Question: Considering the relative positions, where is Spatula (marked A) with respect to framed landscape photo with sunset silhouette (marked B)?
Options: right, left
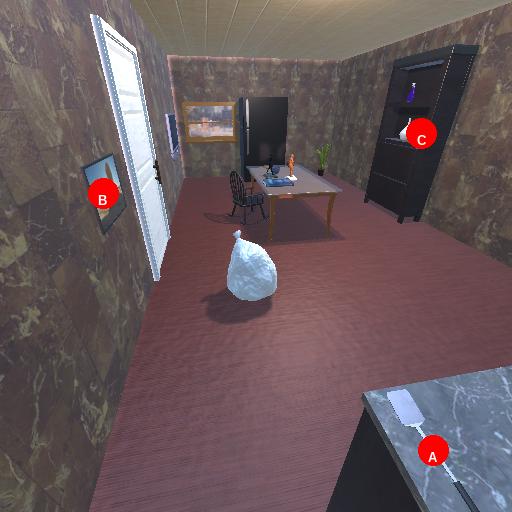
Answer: right